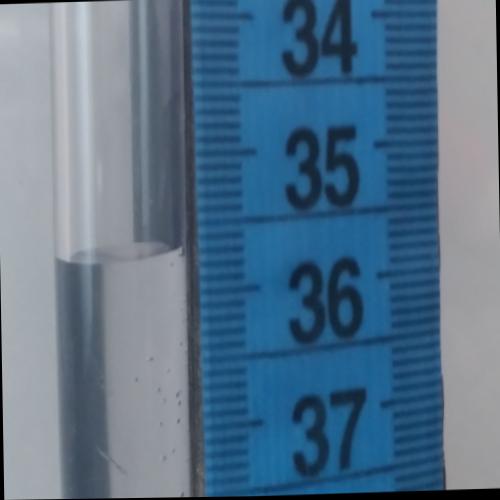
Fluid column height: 35.7 cm